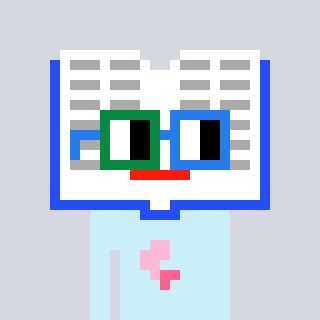
a pixel art character with square green and blue glasses, a dictionary-shaped head and a cold-colored body on a cool background